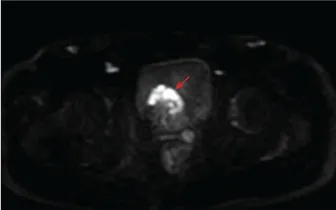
Sagittal], and hypointensity on diffusion-weighted imaging.
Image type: radiology (mri)